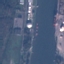
Label: River